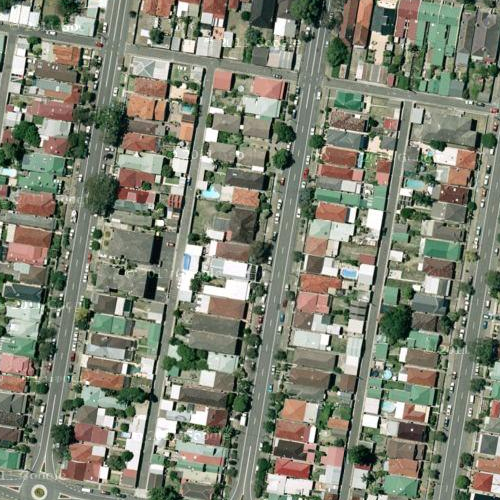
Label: sydney